Question: I'm integrating my site with another website using their API. From one of the API calls, I want to insert the response into a table. I'm using cURL to query their API, and PDO to insert it into my MySQL database.
Here's the relevant code:
'''
// Upload the file to RapidShare
$uploadID = mt_rand(<PHONE>, <PHONE>);
$url = 'http://rs' . $uploadServer . '.rapidshare.com/cgi-bin/rsapi.cgi?uploadid=' . $uploadID;
curl_setopt($ch, CURLOPT_URL, $url);
curl_setopt($ch, CURLOPT_POST, 1);
$postFields = array('sub' => 'upload',
'login' => 'mylogin',
'password' => 'mypassword',
'uploadid' => $uploadID,
'filename' => $filename,
'filecontent' => '@' . $targetDir . '/' . $id);
curl_setopt($ch, CURLOPT_POSTFIELDS, $postFields);
if(!$resp = curl_exec($ch)) {
error('upload call failed');
}
'''
Then, I have the variable called '$uploadDetails' which is an array of the API response which holds the file ID, file name, file size and md5 value of the file. I'm inserting the file ID into my database with this query:
'''
// Database shinanagans
try {
$dbh = new PDO('mysql:host=localhost;dbname=mytable', 'root', '');
$query = 'INSERT INTO 'files' (f_id, s_id, u_id, name, size, uploaded, rs_fileid)
VALUES (?, (SELECT s_id FROM 'servers' WHERE name = ? LIMIT 1), (SELECT u_id FROM 'users' WHERE username = ?), ?, ?, ?, ?)';
$sth = $dbh->prepare($query);
$sth->execute(array($id, $server, 11, $uploadDetails[1], $uploadDetails[2], date('c'), $uploadDetails[0]));
$dbh = null;
} catch(PDOException $e) {
error($e->getMessage());
}
'''
Each API response has a unique file ID, I know that for sure. And I know I'm getting the correct and unique file ID back from the API call. I've verified that by echo'ing the response. However, for some reason, PDO keeps inserting this value under the 'rs_fileid' column: '<PHONE>'.
For clarification, here's a sample response from the API call:
'''
Array
(
[0] => <PHONE>
[1] => Untitled_1.png
[2] => 478923
[3] => ae83e53e5bf26406715daed0d44adc45
)
'''
And here's the relevant database row:

As you can see, all the field values for the 'rs_fileid' column are the same, when they should be unique, and the API is responding with a unique value.
Anyone know what could be going on? Thank you.
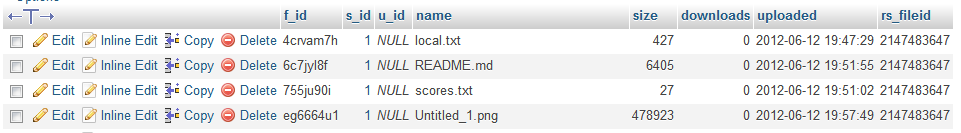
Answer: Note, '<PHONE>' is the maximum value for a 32-bit signed integer -- and the file ID in your sample is significantly above that. Not sure about how PHP will handle it, as that depends on whether your PHP is 32- or 64-bit (and whether it bothers to try and intify the data), but <URL>.
Check to make sure your database column is a 'BIGINT' or at least 'UNSIGNED INT' -- or, unless you really need that column to be numeric, a 'VARCHAR' field of appropriate length would work as well.